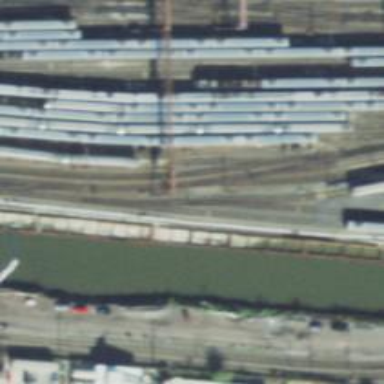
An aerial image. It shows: Railway yard.